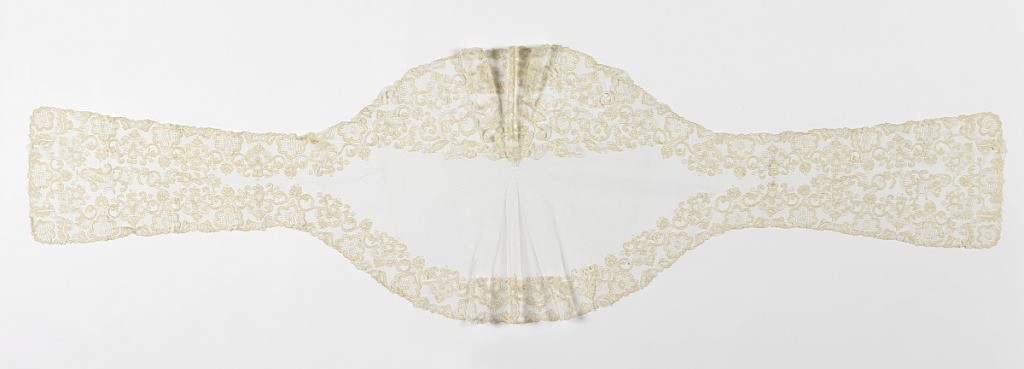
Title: Mantilla
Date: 19th century
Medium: silk Technique: bobbin lace, white silk
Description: Shaped mantilla of Spanish blonde lace with a stylized floral pattern along the edges.